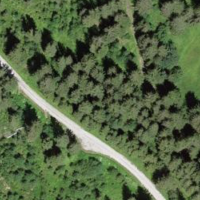
EUNIS habitat code: 43
Species observed at this site:
Petasites hybridus
Caltha palustris
Strix aluco